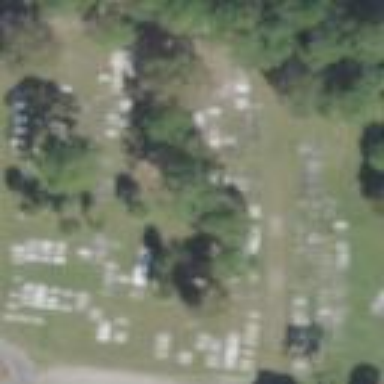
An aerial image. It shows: Graveyard.